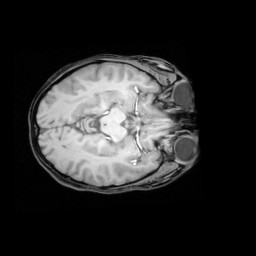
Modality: T1w
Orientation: axial
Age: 21
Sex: female
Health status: healthy
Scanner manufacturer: philips
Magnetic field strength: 3 T
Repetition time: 0.012 s
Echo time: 0.0037 s